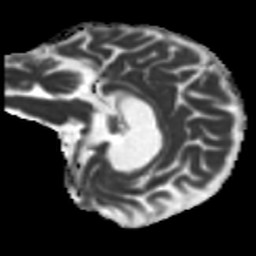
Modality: MD
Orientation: sagittal
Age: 63
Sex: female
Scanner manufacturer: siemens
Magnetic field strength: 3 T
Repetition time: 5.25 s
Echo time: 0.08 s